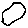
Label: hexagon